Field crop: maize
Growth stage: 2
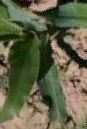
Species: maize